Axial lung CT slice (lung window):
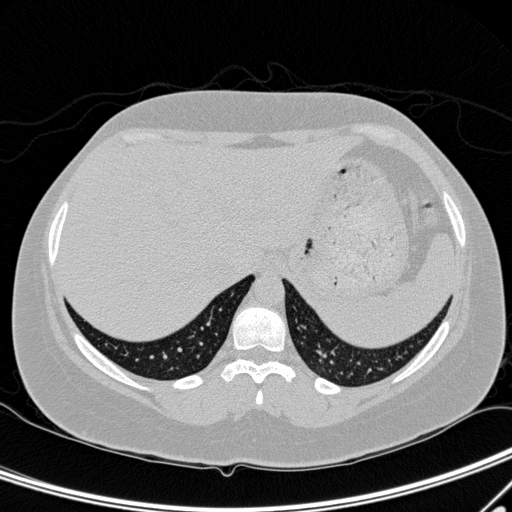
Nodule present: no